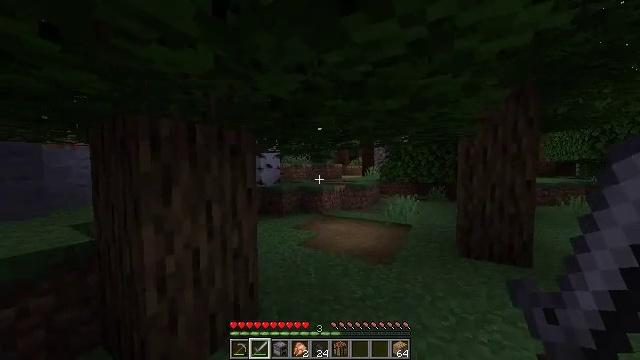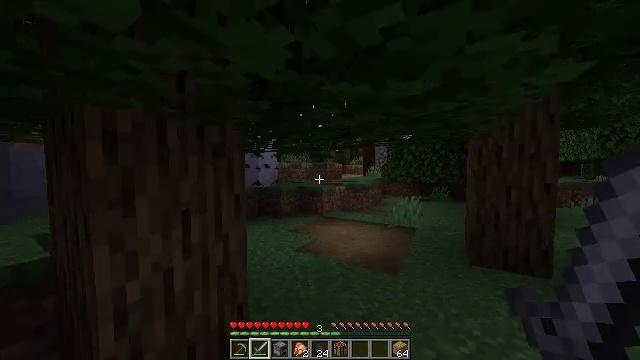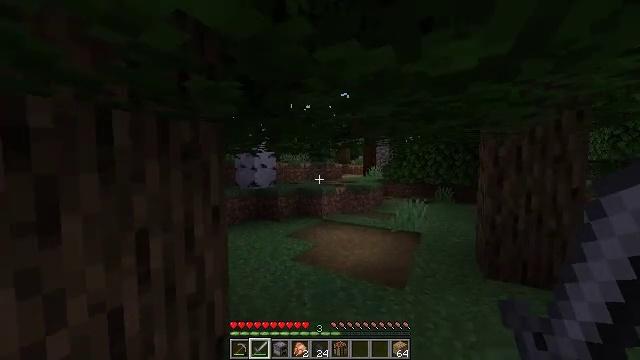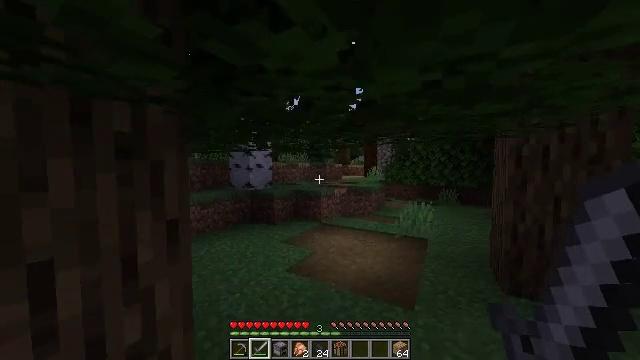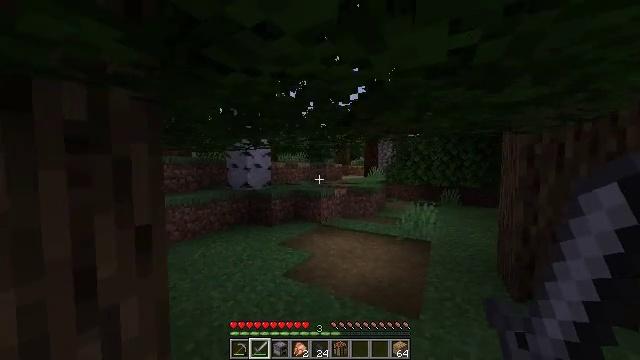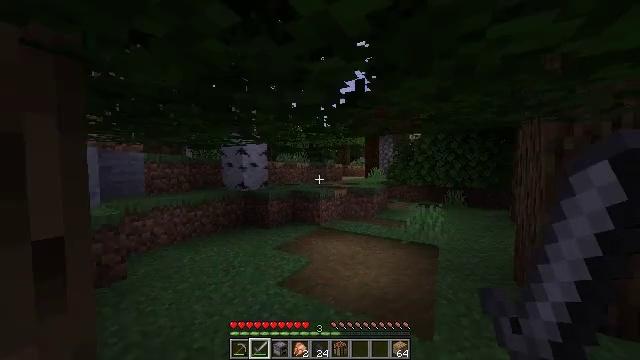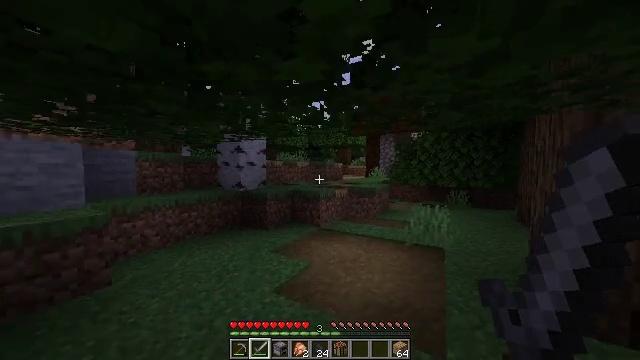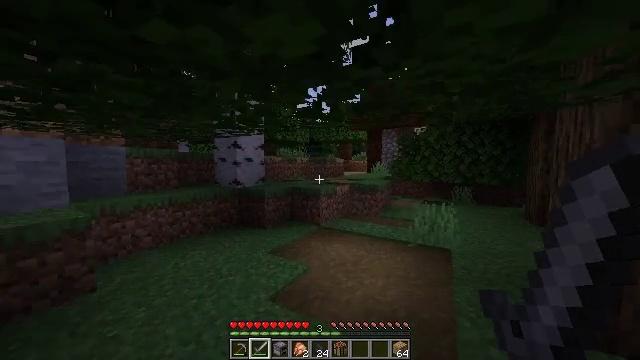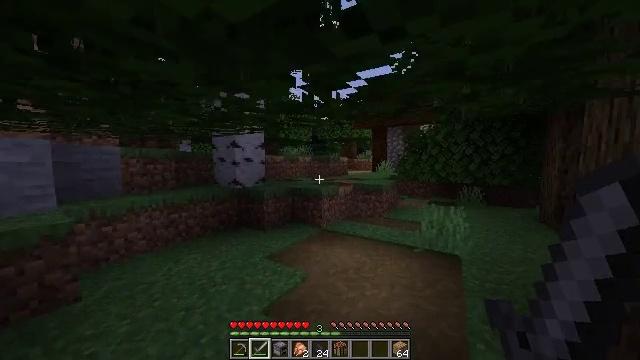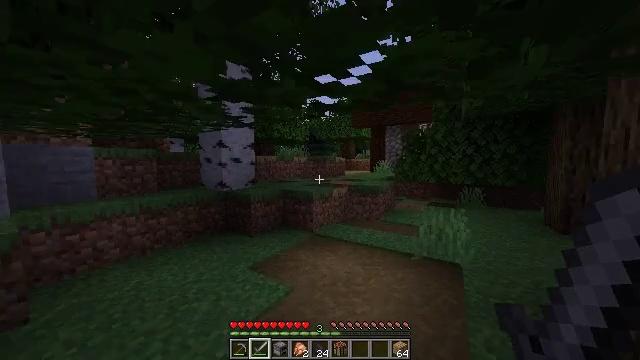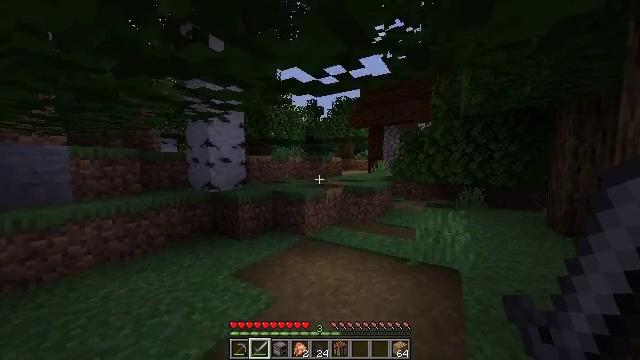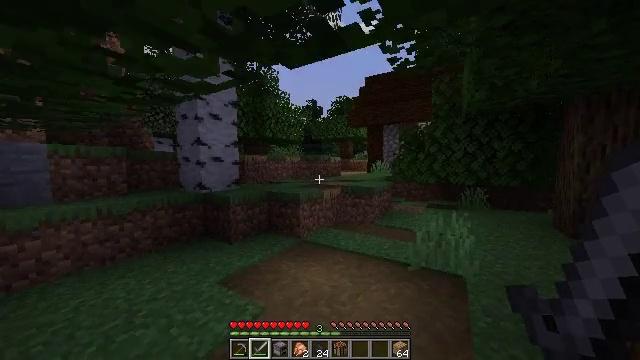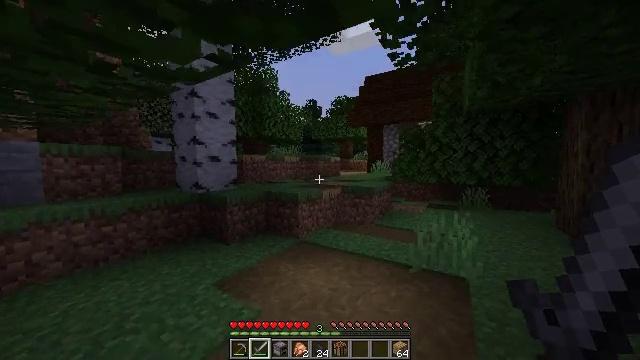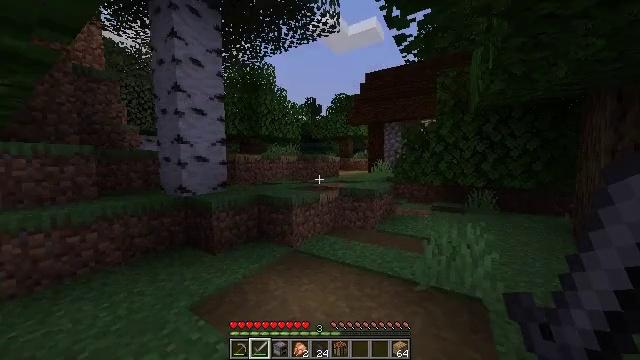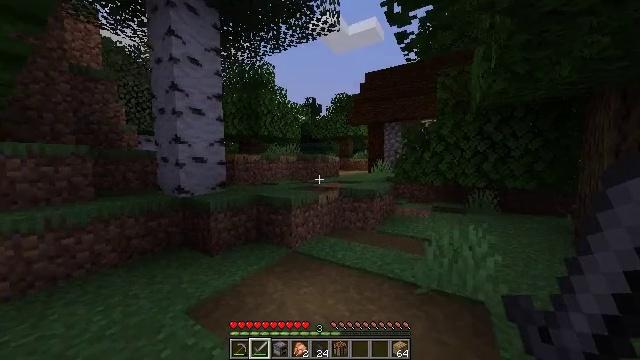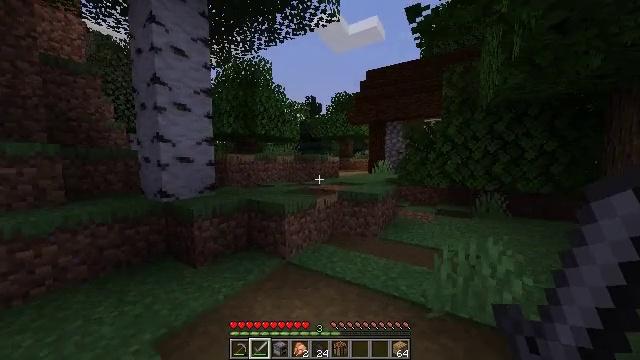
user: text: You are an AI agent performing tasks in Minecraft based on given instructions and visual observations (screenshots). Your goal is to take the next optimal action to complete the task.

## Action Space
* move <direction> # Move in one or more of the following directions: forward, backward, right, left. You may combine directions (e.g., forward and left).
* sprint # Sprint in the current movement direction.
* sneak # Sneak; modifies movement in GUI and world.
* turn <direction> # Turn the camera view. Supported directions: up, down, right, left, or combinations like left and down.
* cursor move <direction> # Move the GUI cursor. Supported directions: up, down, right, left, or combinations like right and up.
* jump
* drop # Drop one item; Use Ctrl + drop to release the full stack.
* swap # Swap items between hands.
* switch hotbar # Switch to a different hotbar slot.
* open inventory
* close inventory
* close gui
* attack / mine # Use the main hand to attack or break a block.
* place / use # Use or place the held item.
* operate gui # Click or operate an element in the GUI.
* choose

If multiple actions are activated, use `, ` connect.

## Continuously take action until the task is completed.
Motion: motion action
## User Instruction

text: Collect birch leaves from the tree.
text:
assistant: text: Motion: move forward, sprint
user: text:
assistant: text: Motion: move forward, sprint
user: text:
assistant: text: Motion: move forward, sprint
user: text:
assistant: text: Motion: move forward, sprint
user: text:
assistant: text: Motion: move forward, sprint
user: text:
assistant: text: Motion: move forward, sprint
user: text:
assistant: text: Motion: move forward and move right, sprint, turn down
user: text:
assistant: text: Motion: move forward and move right, sprint, turn left
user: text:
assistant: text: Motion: move forward and move right, sprint
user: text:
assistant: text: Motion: move forward and move right, sprint
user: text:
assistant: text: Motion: move forward, sprint
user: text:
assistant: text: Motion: move forward, sprint
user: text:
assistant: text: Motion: move forward, sprint
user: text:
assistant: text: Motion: move forward, sprint
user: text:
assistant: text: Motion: move forward, sprint
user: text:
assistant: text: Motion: move forward, sprint
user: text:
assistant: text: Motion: move forward, sprint
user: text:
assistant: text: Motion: move forward, sprint
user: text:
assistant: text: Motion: move forward, sprint, turn left and up
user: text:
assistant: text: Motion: move forward, sprint, turn left and up
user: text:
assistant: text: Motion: move forward, sprint, turn left and up
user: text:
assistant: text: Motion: move forward, sprint, turn left
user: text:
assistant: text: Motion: move forward, sprint, turn left
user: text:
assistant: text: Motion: move forward and move right, sprint, turn left, jump
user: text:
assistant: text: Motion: move forward and move right, sprint, turn left, jump
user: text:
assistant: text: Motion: move forward and move right, sprint, jump
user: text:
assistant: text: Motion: move forward and move right, sprint, jump
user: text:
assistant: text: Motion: move forward and move right, sprint, jump
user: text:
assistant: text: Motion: move forward and move right, sprint, jump
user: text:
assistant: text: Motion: move forward and move right, sprint, turn left, jump